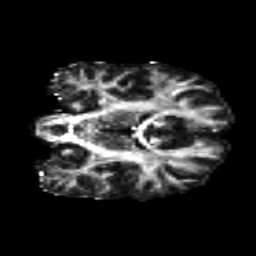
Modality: FA
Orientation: coronal
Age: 27
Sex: female
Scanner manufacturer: siemens
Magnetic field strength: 3 T
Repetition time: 8.8 s
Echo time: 0.085 s